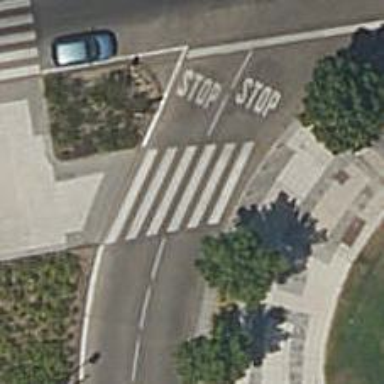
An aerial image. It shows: Asphalt footway with uncontrolled zebra crossing.